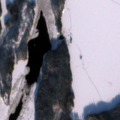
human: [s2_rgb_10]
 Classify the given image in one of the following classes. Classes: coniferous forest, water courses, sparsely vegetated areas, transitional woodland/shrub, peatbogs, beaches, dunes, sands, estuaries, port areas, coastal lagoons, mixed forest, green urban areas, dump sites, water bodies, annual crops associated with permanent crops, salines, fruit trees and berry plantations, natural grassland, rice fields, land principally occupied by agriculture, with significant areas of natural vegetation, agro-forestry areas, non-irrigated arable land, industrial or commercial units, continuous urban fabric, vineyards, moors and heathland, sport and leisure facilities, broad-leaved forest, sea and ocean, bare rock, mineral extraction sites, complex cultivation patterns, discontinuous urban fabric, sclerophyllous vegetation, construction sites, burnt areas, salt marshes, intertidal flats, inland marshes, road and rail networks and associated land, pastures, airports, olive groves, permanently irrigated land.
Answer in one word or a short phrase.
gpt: coniferous forest, mixed forest, water bodies